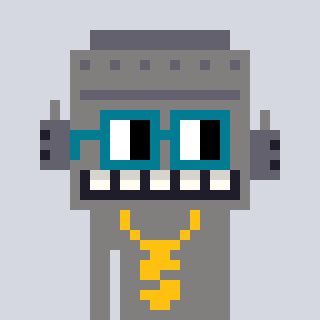
a pixel art character with square dark green glasses, a robot-shaped head and a bluegrey-colored body on a cool background